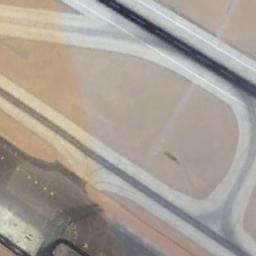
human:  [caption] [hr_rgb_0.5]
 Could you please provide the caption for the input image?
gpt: There are many runways of different lengths .

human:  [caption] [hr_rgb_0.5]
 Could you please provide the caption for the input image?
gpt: There are yellow deserts next to the two connected runways, And a concrete floor is connected to one side of the runways .

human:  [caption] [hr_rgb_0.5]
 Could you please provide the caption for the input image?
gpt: The runway goes through the open area .

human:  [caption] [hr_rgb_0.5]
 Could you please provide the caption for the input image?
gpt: The runway is on the bare land .

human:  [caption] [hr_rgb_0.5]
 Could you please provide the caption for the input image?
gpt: There are some empty land beside the runway .